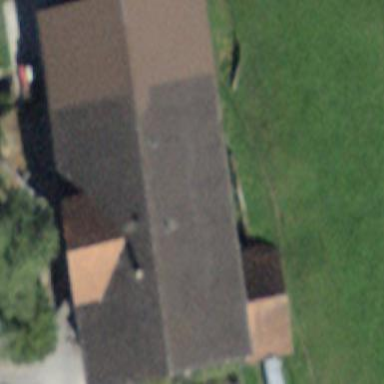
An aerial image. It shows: Farm building.